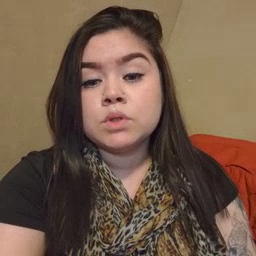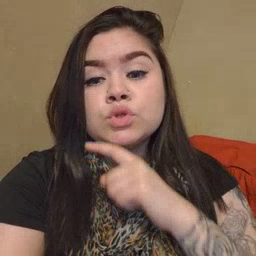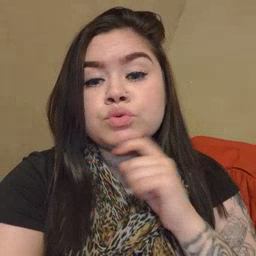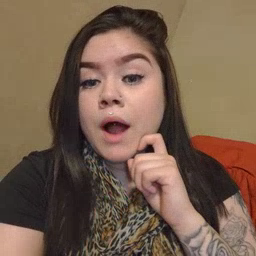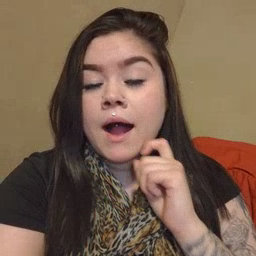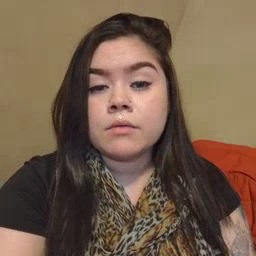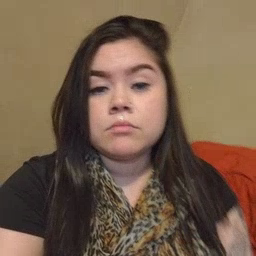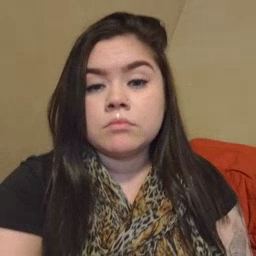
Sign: dry